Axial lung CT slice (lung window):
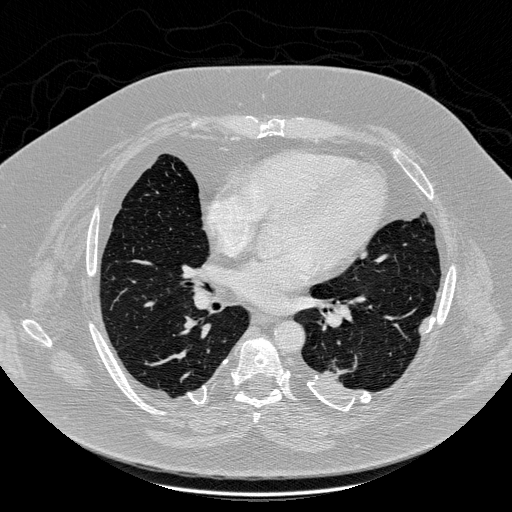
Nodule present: no